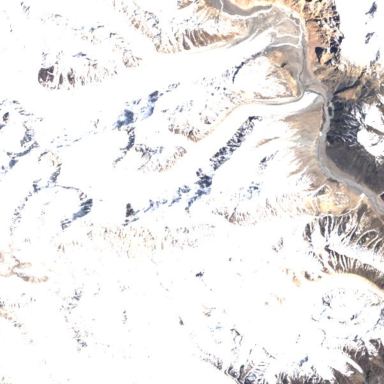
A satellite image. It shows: Majestic glacier in the distance.